Field crop: maize
Growth stage: 2
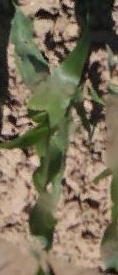
Species: maize